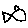
Label: fish